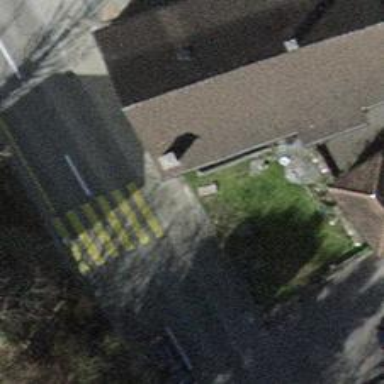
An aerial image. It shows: Crossing road.